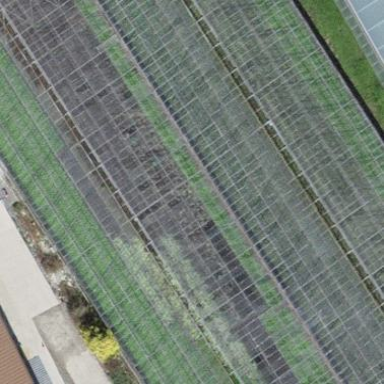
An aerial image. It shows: Greenhouse.